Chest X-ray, PA view. Patient: 57 years old, sex M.
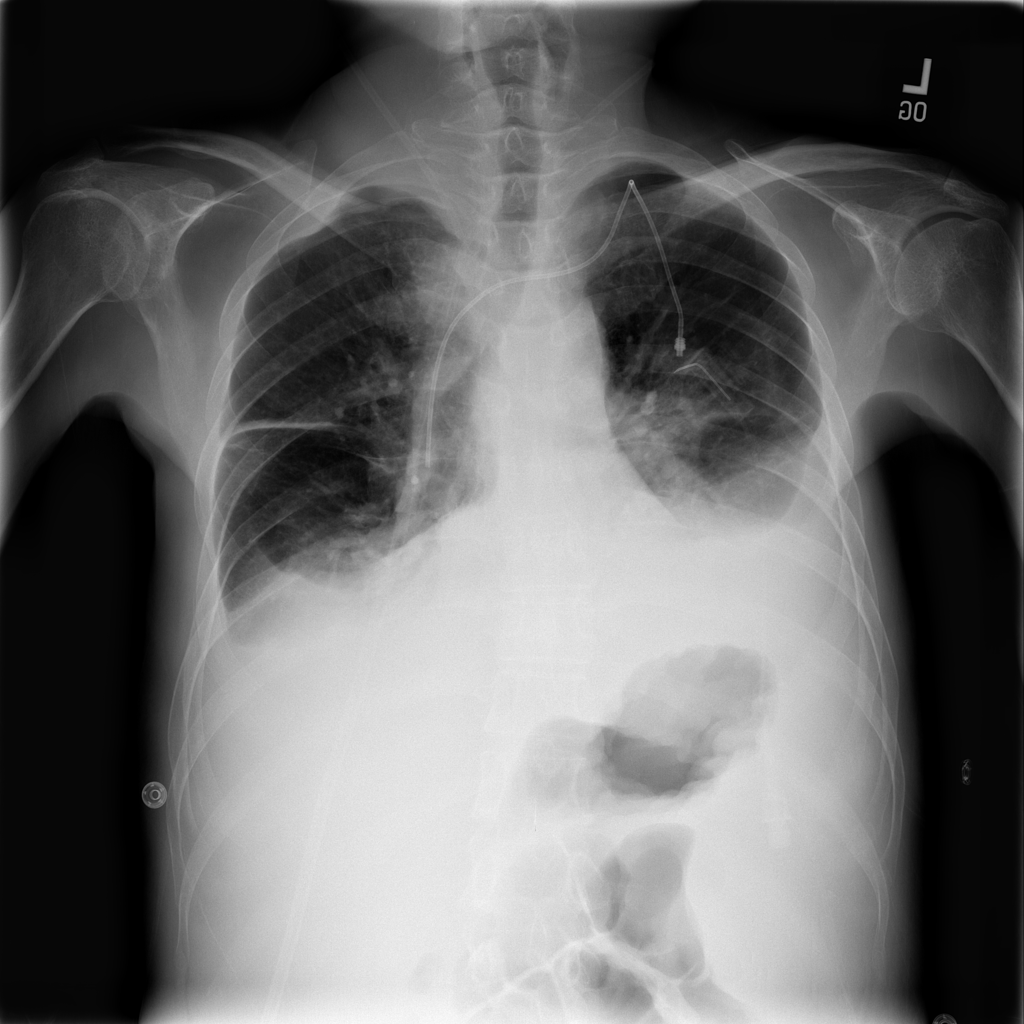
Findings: Effusion